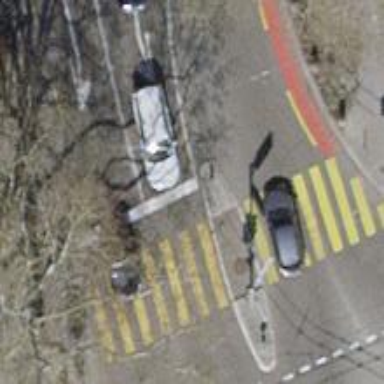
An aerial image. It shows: Road with traffic signals.